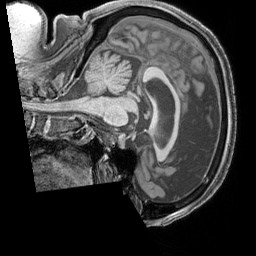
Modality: T1w
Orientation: sagittal
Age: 64
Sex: female
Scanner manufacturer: siemens
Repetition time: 2.3 s
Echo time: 0.00226 s